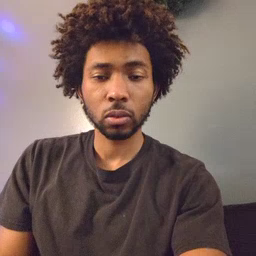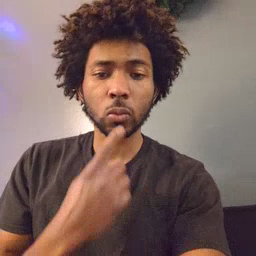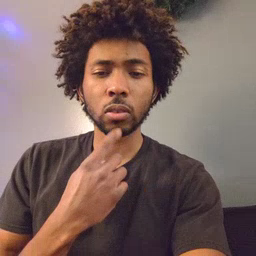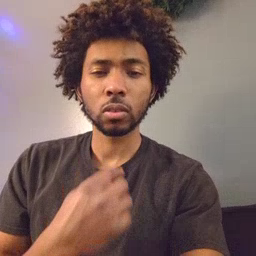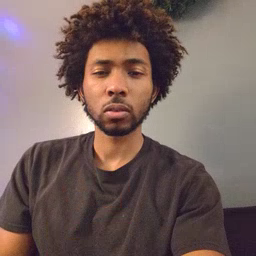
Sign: red